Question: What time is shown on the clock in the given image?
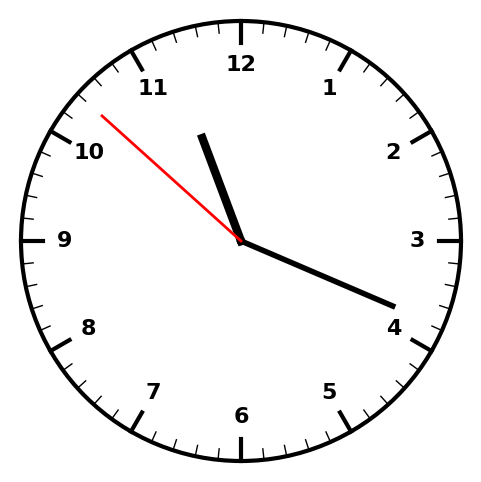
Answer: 11:18:52